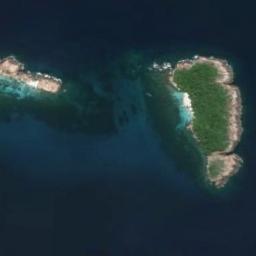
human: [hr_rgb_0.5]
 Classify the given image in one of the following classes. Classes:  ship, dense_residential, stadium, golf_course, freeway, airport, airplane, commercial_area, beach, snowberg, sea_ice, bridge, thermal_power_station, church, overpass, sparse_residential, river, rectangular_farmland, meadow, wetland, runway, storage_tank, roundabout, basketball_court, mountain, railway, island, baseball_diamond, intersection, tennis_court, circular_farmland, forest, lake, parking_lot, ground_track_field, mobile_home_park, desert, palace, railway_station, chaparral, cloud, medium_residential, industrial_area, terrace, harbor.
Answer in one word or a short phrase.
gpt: island